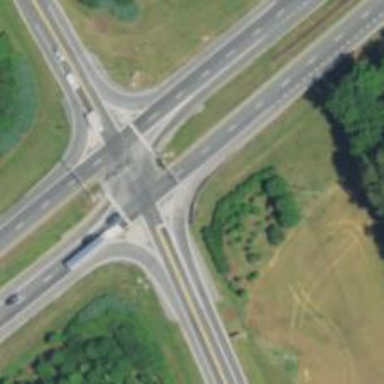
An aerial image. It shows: Trunk link highway.